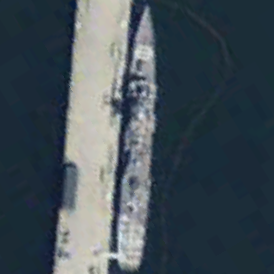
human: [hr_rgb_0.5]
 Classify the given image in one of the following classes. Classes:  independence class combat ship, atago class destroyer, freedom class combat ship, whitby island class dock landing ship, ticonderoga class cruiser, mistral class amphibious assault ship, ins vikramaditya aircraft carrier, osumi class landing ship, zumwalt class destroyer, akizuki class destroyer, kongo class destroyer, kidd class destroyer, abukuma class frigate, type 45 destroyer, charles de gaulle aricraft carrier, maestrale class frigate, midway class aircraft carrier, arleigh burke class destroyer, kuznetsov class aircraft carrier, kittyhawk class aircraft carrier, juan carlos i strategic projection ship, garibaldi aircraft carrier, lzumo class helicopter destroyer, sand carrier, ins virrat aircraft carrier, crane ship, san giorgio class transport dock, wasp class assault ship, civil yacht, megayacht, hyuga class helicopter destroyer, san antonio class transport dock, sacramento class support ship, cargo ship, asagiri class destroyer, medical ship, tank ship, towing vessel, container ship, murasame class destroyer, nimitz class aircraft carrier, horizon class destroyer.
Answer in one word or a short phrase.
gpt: Ticonderoga class cruiser